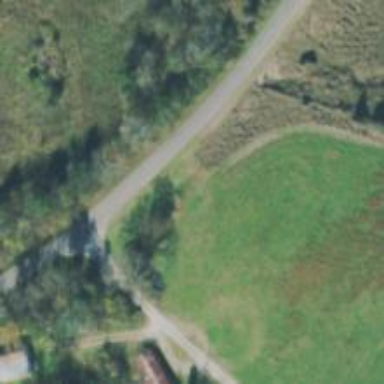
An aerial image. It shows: Unclassified road.